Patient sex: M
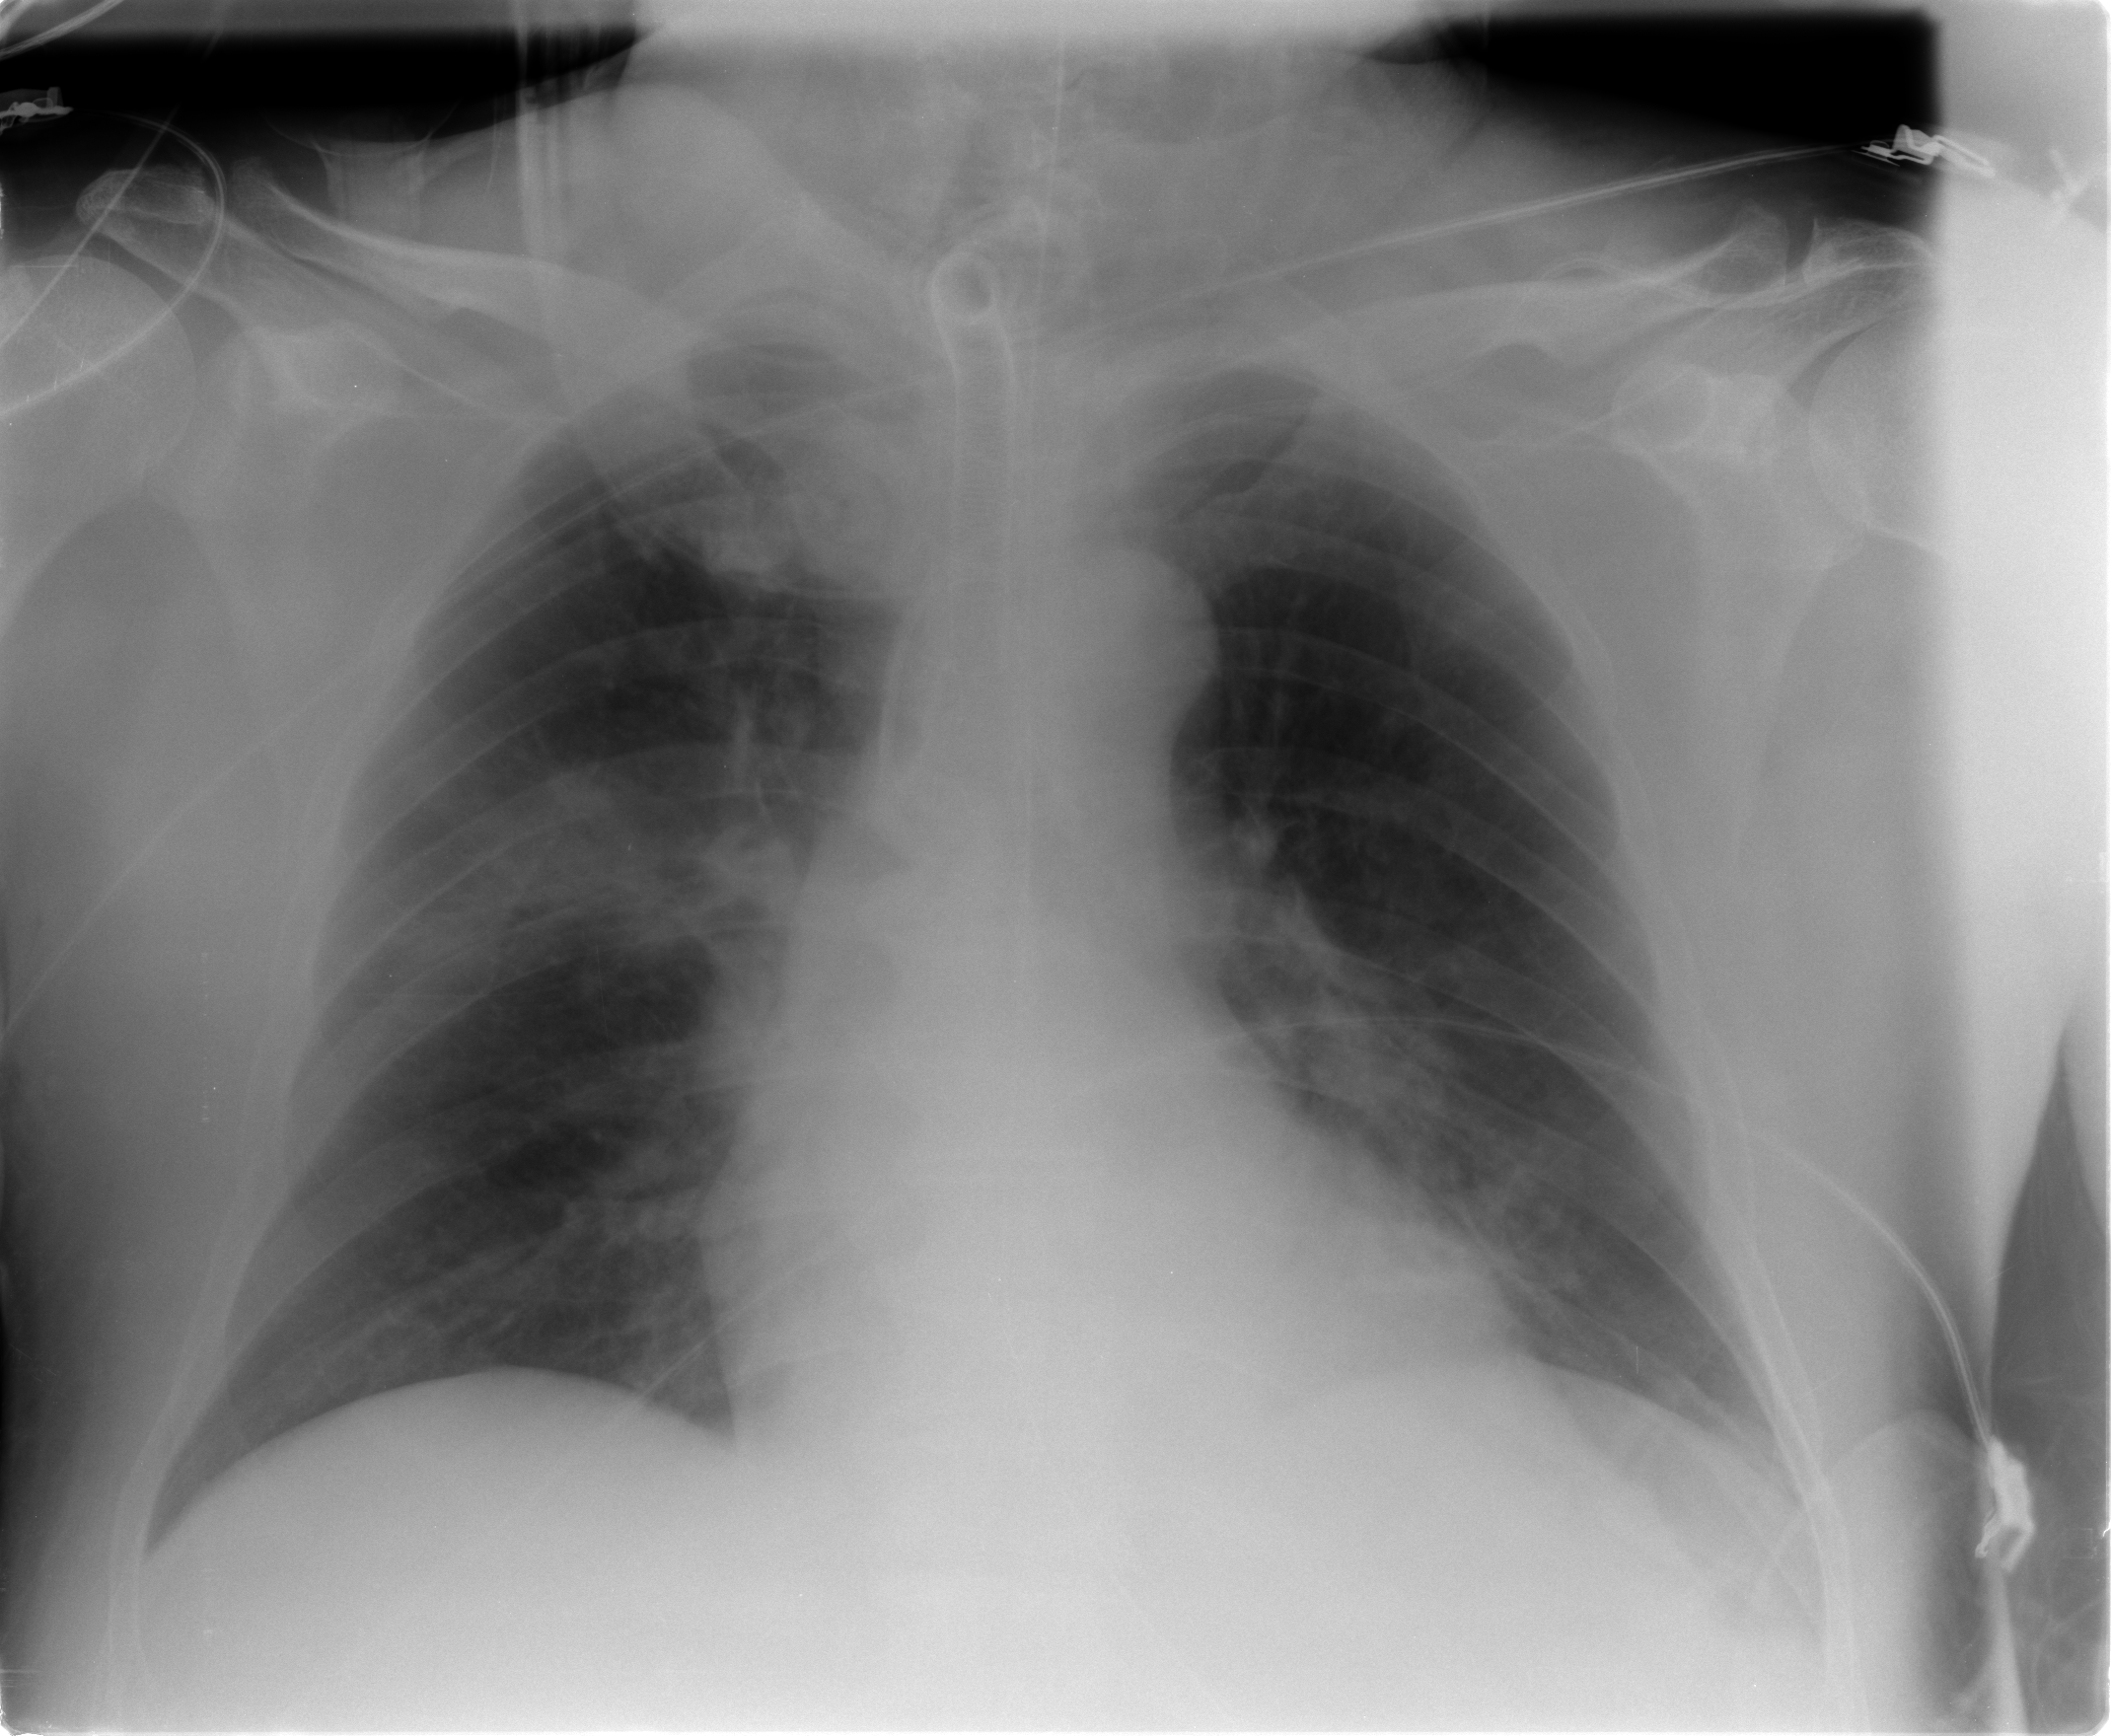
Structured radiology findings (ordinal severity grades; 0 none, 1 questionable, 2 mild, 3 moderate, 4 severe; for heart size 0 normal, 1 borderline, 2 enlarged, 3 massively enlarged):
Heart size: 0
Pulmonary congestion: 0
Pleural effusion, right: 0
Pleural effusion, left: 0
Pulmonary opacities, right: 1
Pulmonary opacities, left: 1
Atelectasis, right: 2
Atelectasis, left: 2